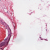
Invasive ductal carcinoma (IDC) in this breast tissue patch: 0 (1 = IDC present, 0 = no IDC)